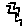
Label: zigzag